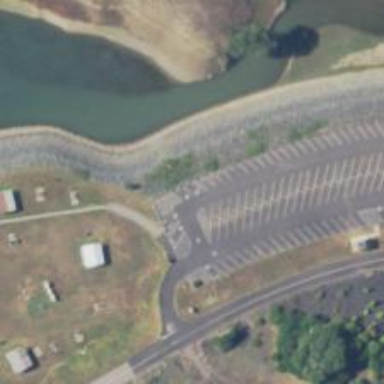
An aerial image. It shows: Parking space is available.